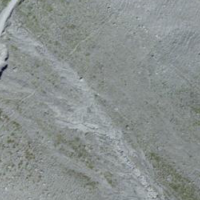
EUNIS habitat code: 48
Species observed at this site:
Montifringilla nivalis